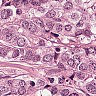
Metastatic tissue present: yes